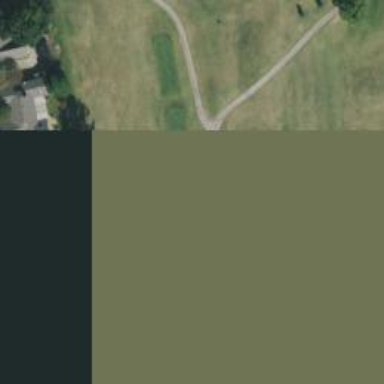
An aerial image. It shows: Pathway for golfing.